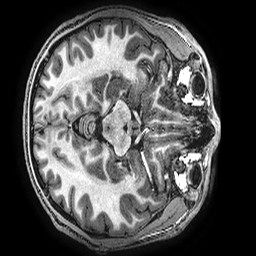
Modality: T1w
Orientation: axial
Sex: male
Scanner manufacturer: ge
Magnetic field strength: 3 T
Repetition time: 0.00766 s
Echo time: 0.003476 s